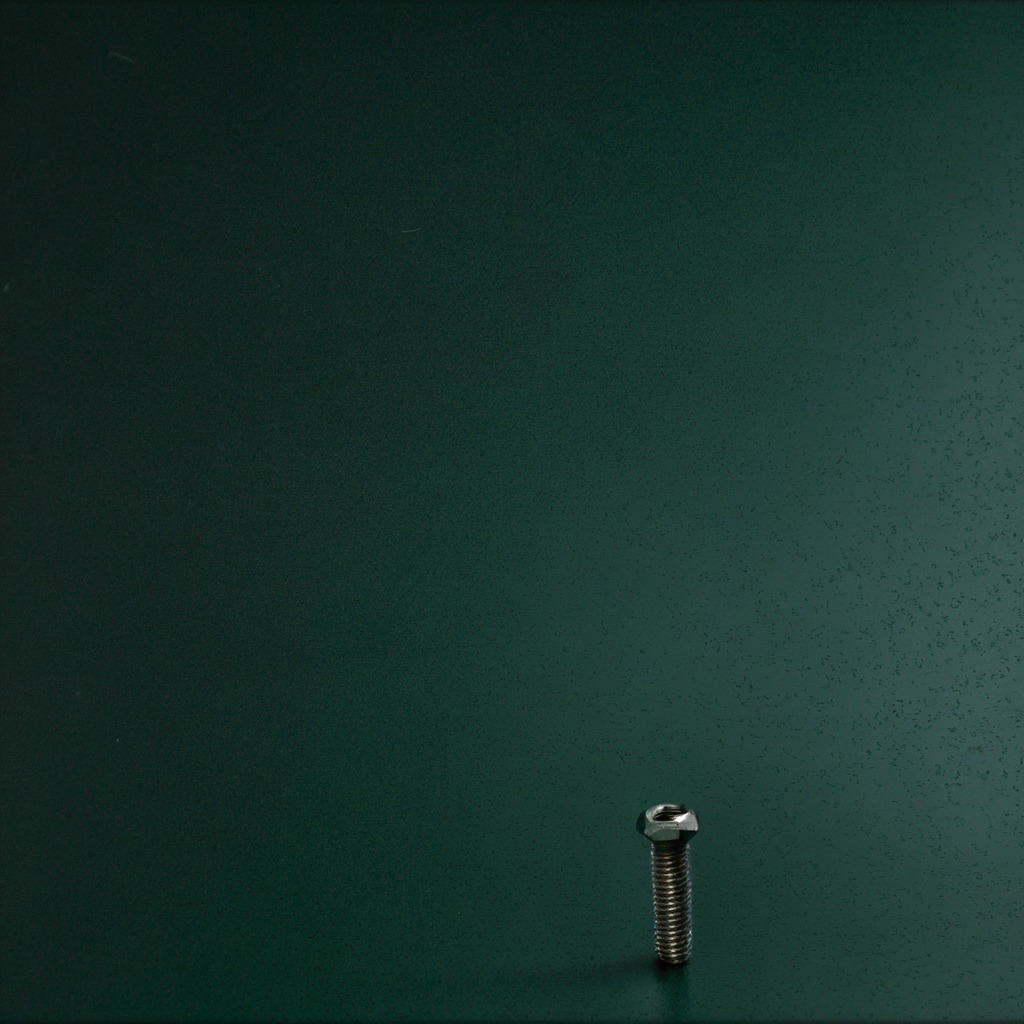
A metal screw is lying on a clean granite tabletop covered with a green rubber mat inside a workshop at night dim ambient light soft shadows worn but beneath the mat